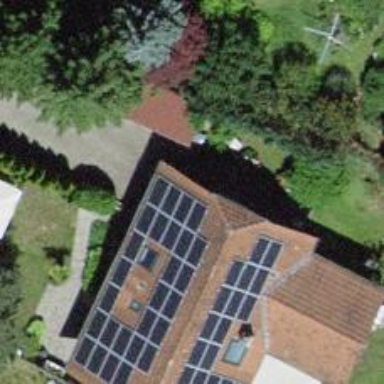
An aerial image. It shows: Solar power generator with photovoltaic panels.